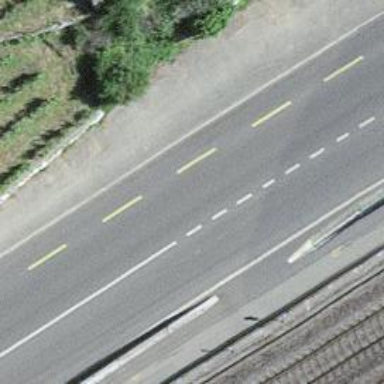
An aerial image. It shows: Primary highway with asphalt surface. There is cycle track on the left side.